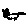
Label: cat